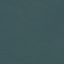
Land use / land cover class: SeaLake